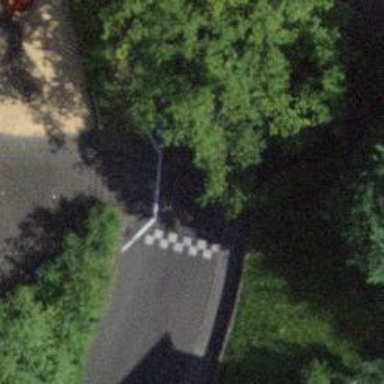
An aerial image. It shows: Kerb serving as barrier.